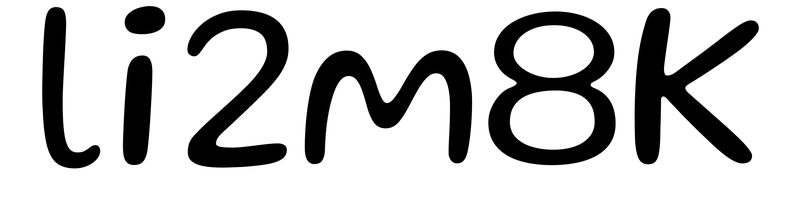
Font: Gluten_Light